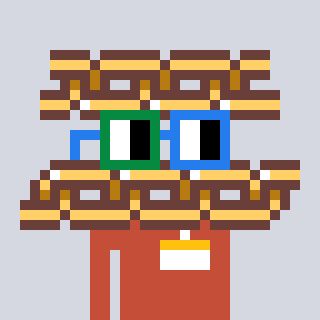
a pixel art character with square green and blue glasses, a chain-shaped head and a rust-colored body on a cool background